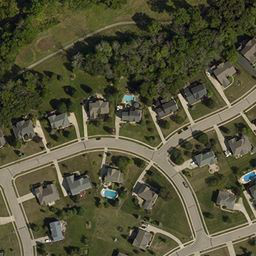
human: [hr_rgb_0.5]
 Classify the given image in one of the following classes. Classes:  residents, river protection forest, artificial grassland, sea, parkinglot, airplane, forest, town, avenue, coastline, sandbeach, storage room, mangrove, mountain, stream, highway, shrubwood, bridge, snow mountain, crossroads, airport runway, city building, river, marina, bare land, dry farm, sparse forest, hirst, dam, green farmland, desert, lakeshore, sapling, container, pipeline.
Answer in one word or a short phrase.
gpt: town